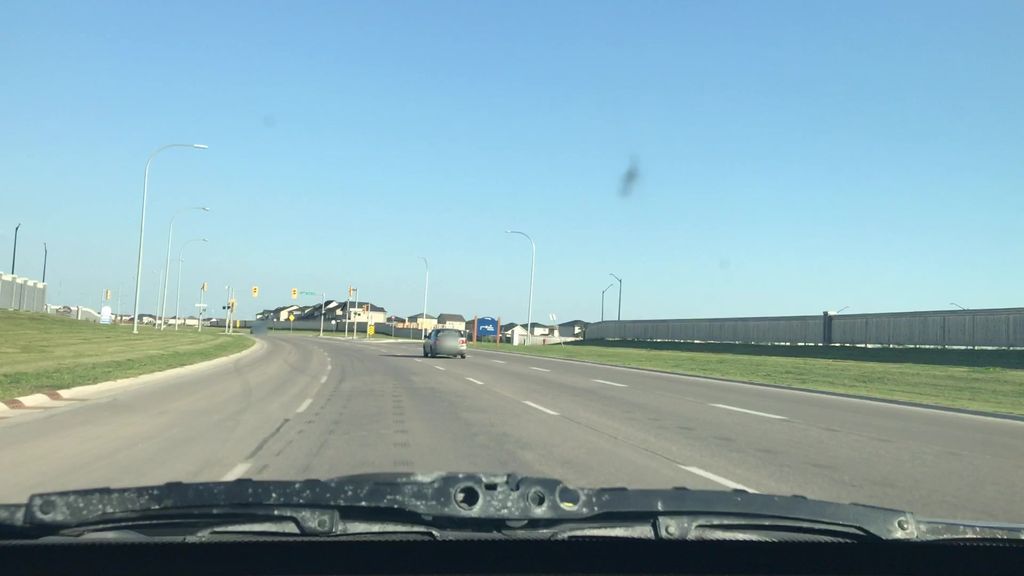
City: winnipeg